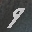
Label: 9